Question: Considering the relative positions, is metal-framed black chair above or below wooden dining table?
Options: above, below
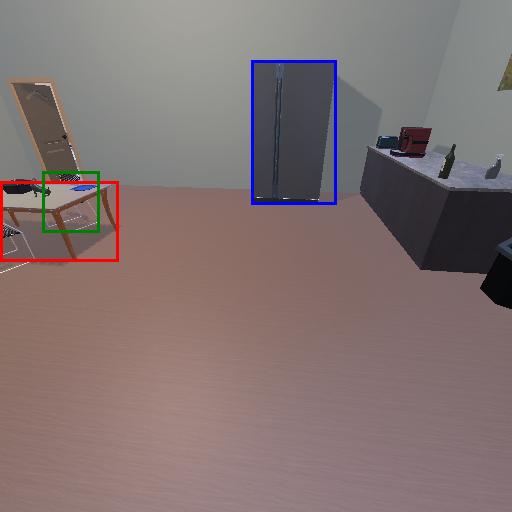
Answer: above